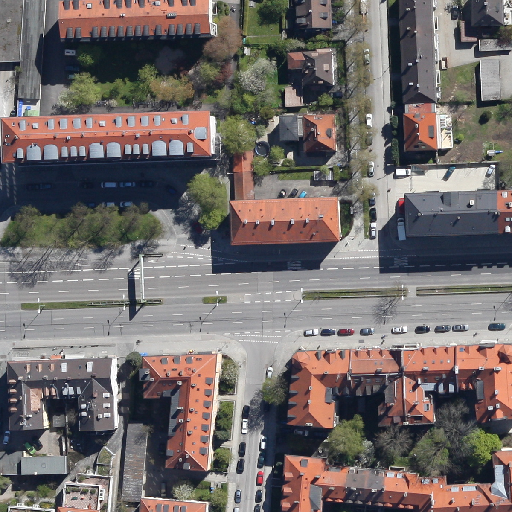
Referring expression: light-duty vehicle